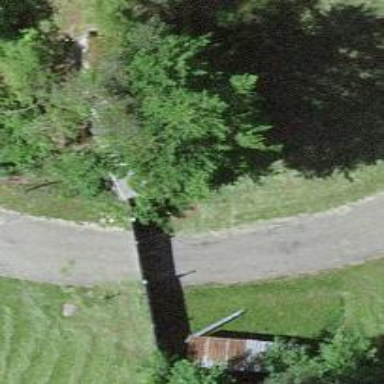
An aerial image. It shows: Gate.